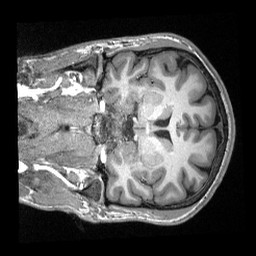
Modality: T1w
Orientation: coronal
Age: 22
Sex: male
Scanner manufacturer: siemens
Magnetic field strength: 3 T
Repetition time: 2.3 s
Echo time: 0.00308 s